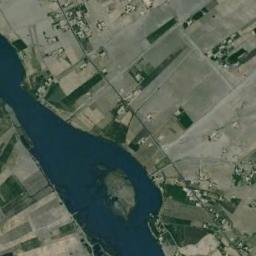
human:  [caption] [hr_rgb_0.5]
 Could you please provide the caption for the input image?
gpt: Many neat places are near the river .

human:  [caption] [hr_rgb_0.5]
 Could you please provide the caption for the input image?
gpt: The river goes through bare and green farmland .

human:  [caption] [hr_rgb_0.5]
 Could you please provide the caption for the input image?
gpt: The deep blue river with a channel bar goes through the farmland and some houses are next to the river .

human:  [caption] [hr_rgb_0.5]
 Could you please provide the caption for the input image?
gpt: A curvy turquoise river with small islands and green and tan mixed fields on both sides .

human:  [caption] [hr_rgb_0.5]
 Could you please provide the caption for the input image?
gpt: There are some farmlands and buildings near the river .